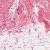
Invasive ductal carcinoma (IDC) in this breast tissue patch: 0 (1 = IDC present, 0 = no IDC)